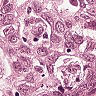
Metastatic tissue present: yes